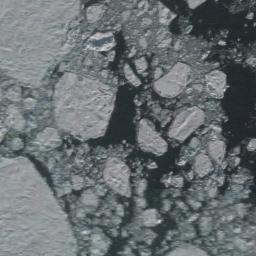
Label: sea_ice